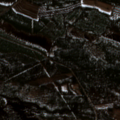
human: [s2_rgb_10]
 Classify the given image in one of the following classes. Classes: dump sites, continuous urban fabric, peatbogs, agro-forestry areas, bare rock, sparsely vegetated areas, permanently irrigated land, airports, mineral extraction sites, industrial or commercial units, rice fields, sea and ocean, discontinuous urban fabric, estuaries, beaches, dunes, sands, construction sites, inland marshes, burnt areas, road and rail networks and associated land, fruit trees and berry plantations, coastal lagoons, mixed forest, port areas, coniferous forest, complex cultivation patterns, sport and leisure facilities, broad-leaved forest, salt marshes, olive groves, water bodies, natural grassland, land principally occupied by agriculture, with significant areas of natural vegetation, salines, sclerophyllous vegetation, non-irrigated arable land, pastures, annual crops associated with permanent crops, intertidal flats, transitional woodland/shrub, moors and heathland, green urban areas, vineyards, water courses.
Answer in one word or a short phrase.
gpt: complex cultivation patterns, mixed forest, transitional woodland/shrub